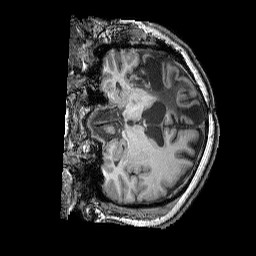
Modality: T1w
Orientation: coronal
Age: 49
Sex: male
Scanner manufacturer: siemens
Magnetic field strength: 3 T
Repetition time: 2.25 s
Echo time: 0.00411 s